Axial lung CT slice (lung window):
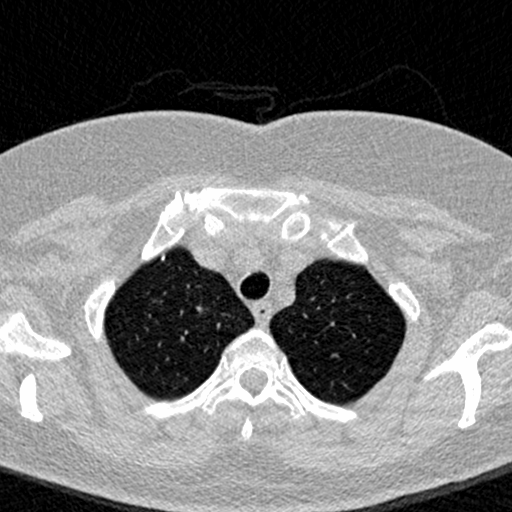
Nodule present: yes
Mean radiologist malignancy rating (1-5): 1